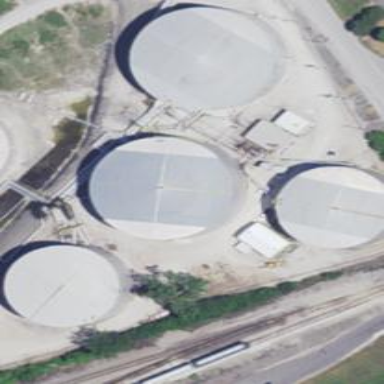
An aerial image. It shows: Storage tank created as man-made structure.